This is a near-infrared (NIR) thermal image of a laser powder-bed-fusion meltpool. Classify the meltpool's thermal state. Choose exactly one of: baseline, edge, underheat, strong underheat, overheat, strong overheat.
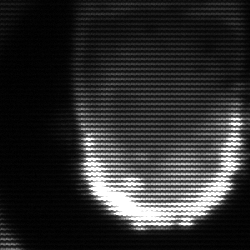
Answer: baseline